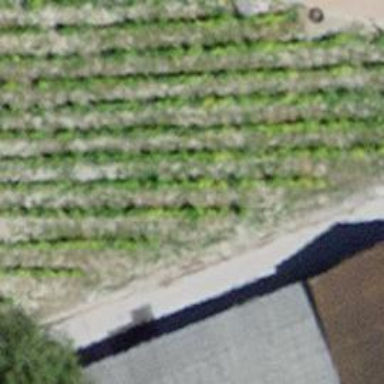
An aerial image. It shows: Beautiful vineyard in the countryside.